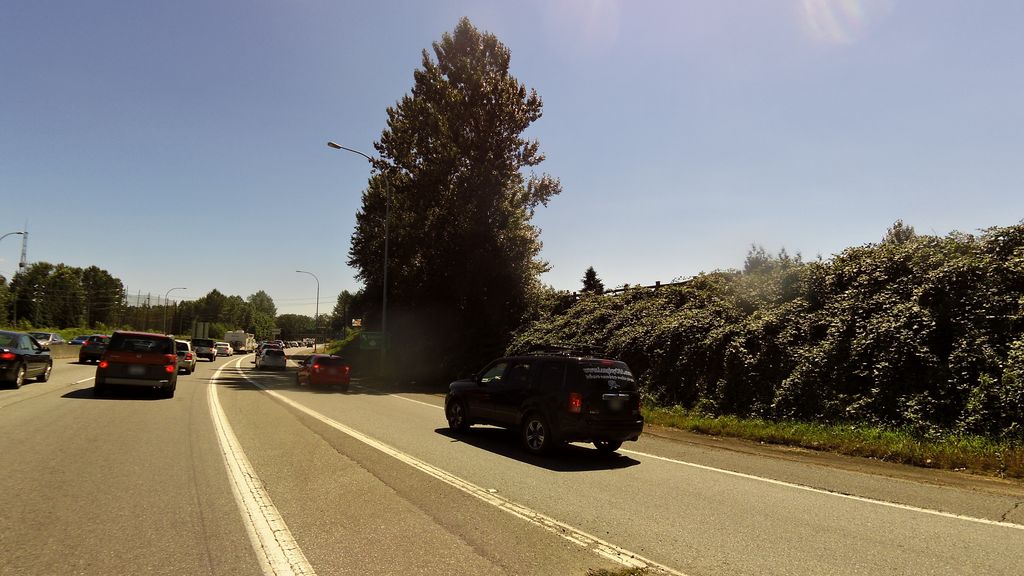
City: vancouver